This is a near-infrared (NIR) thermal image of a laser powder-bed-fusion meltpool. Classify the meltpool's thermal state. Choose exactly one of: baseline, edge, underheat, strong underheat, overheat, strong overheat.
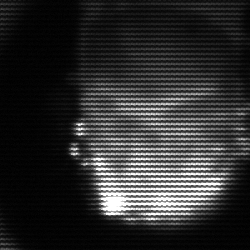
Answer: baseline